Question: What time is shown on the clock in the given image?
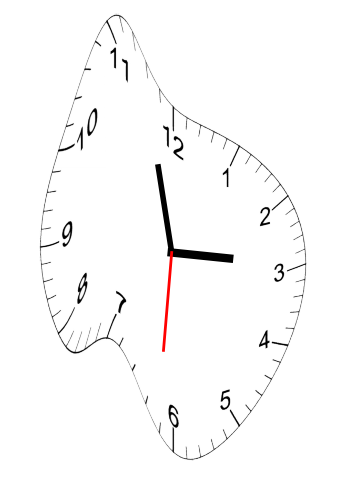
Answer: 02:57:31